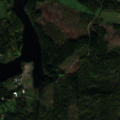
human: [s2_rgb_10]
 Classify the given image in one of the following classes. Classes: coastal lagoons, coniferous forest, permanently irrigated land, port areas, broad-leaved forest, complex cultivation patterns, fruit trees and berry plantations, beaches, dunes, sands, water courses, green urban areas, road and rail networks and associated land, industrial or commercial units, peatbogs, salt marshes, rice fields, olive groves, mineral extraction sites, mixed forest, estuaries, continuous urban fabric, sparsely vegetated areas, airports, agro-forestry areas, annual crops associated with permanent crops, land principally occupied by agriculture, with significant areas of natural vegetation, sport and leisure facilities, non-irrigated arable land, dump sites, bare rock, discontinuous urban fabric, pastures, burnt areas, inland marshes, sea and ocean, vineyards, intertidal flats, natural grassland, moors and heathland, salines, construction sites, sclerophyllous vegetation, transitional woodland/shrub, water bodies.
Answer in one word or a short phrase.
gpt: land principally occupied by agriculture, with significant areas of natural vegetation, coniferous forest, mixed forest, water bodies